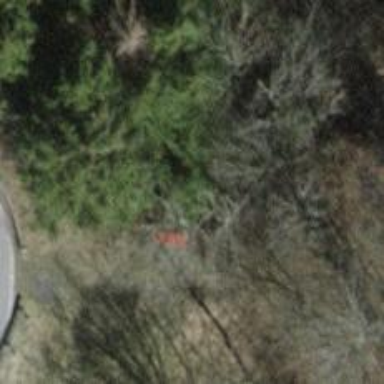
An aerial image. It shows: Red bench.